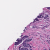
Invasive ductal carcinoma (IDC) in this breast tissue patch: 0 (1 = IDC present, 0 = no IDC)